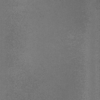
Label: dusty